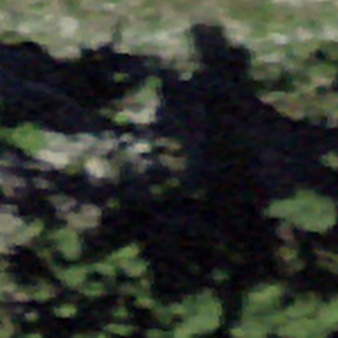
Label: other